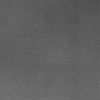
Label: dusty